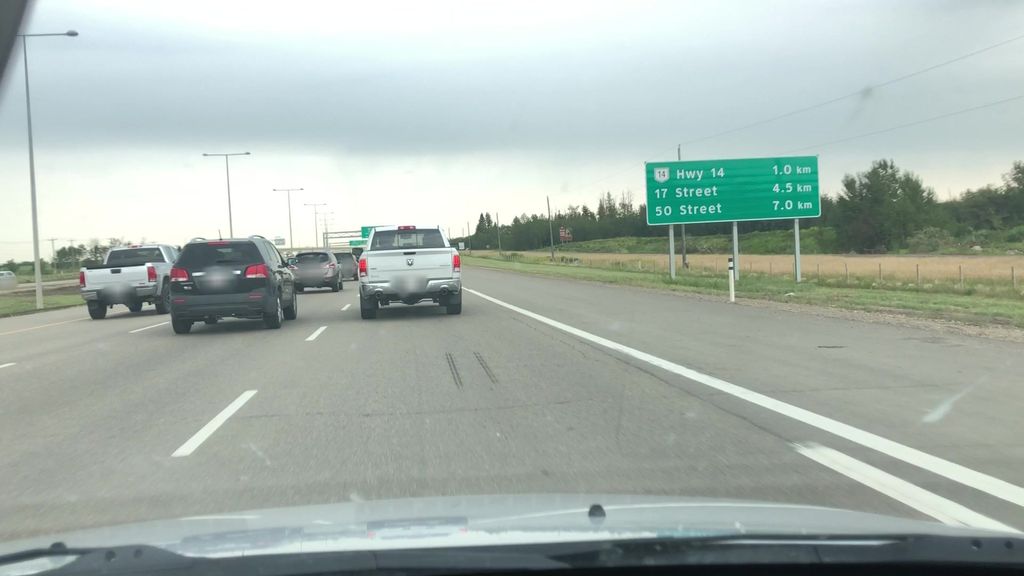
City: edmonton